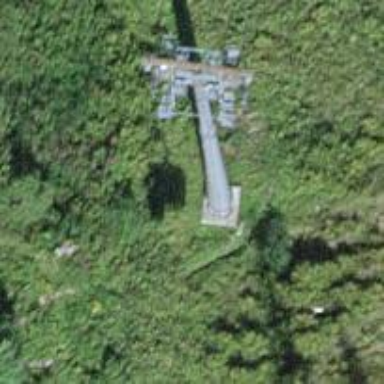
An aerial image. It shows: Pylon used for aerialway.